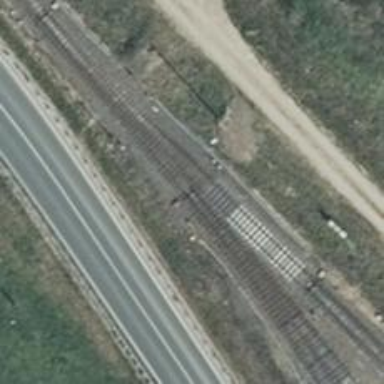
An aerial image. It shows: Railway switch with the turnout side on the right.